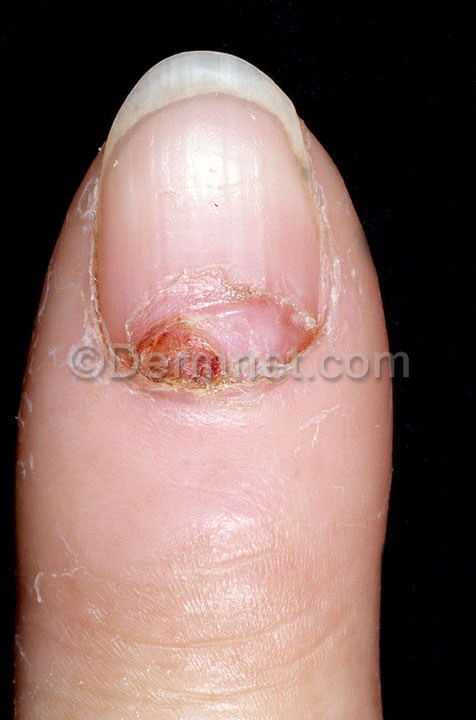
Disease: Nail Fungus and other Nail Disease